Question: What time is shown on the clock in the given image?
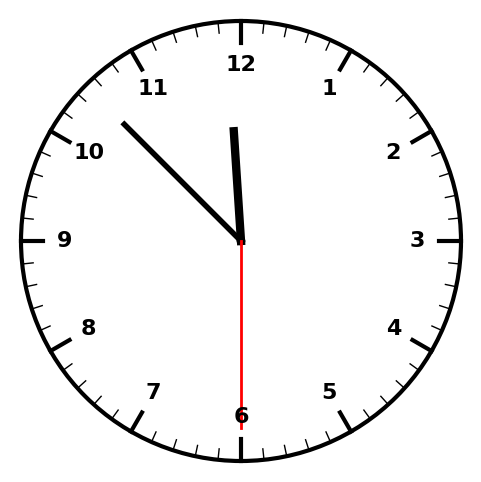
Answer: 11:52:30